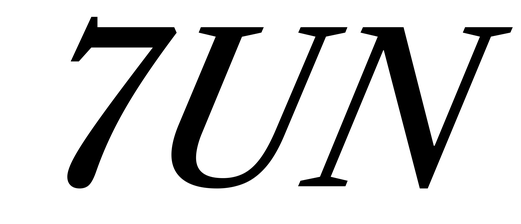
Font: LibreCaslonText-Italic_Medium_Italic